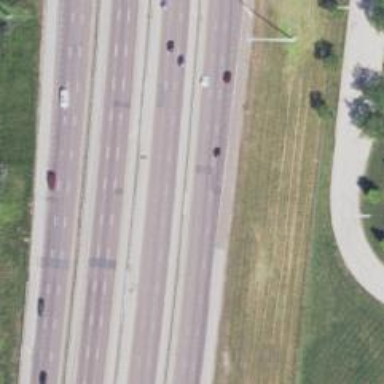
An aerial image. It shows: Asphalt motorway.